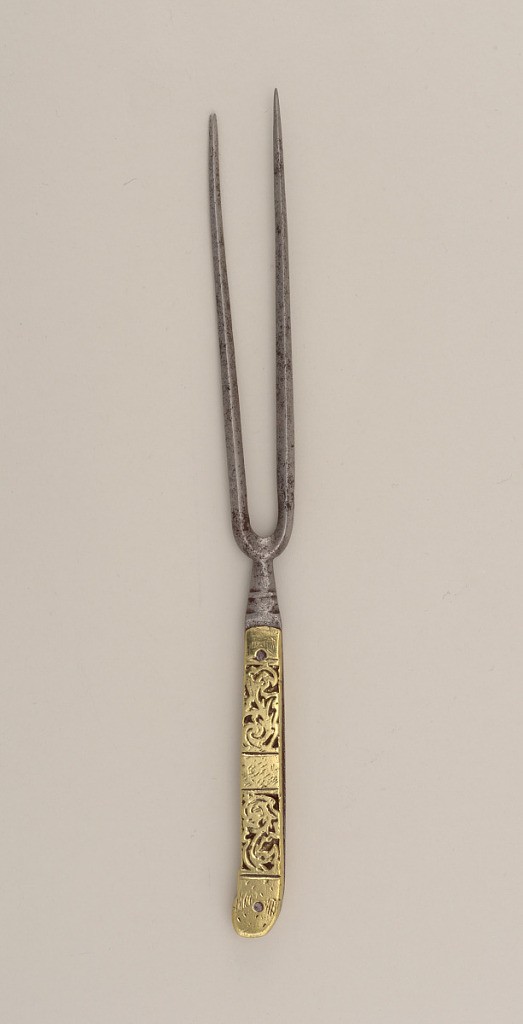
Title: Two Long Tined Fork with Brass Panel Decoration
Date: ca. 1730
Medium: steel, brass
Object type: fork
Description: Two long diverging tines, round shouldered. Shaped bolster. Continuous tang, exposed at sides, handle rectangular in section, curved beak end. Two cast brass scales, each with two panels of scrollwork, alternately with crudely engraved sections. Two rivets through scales and tang.